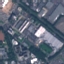
Land use / land cover: Industrial